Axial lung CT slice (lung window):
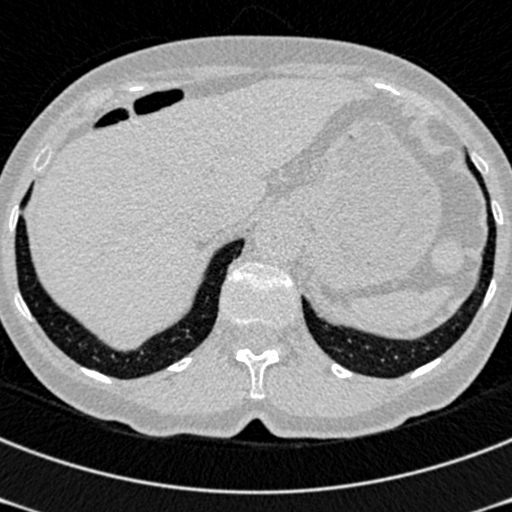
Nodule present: no